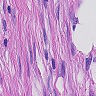
Metastatic tissue present: yes